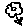
Label: flower